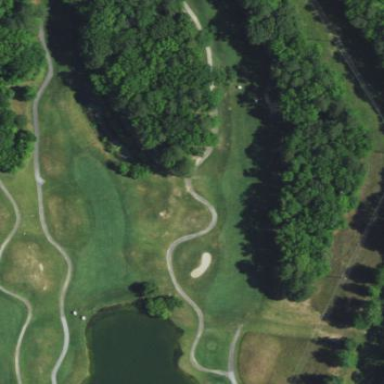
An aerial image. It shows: Grassy area designated as golf fairway.